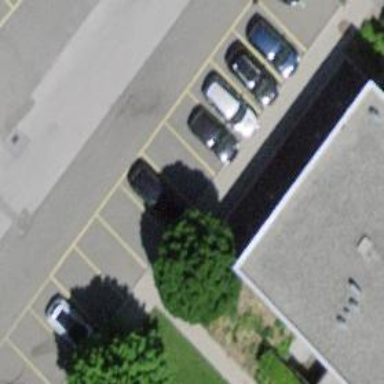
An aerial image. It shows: Charging station.